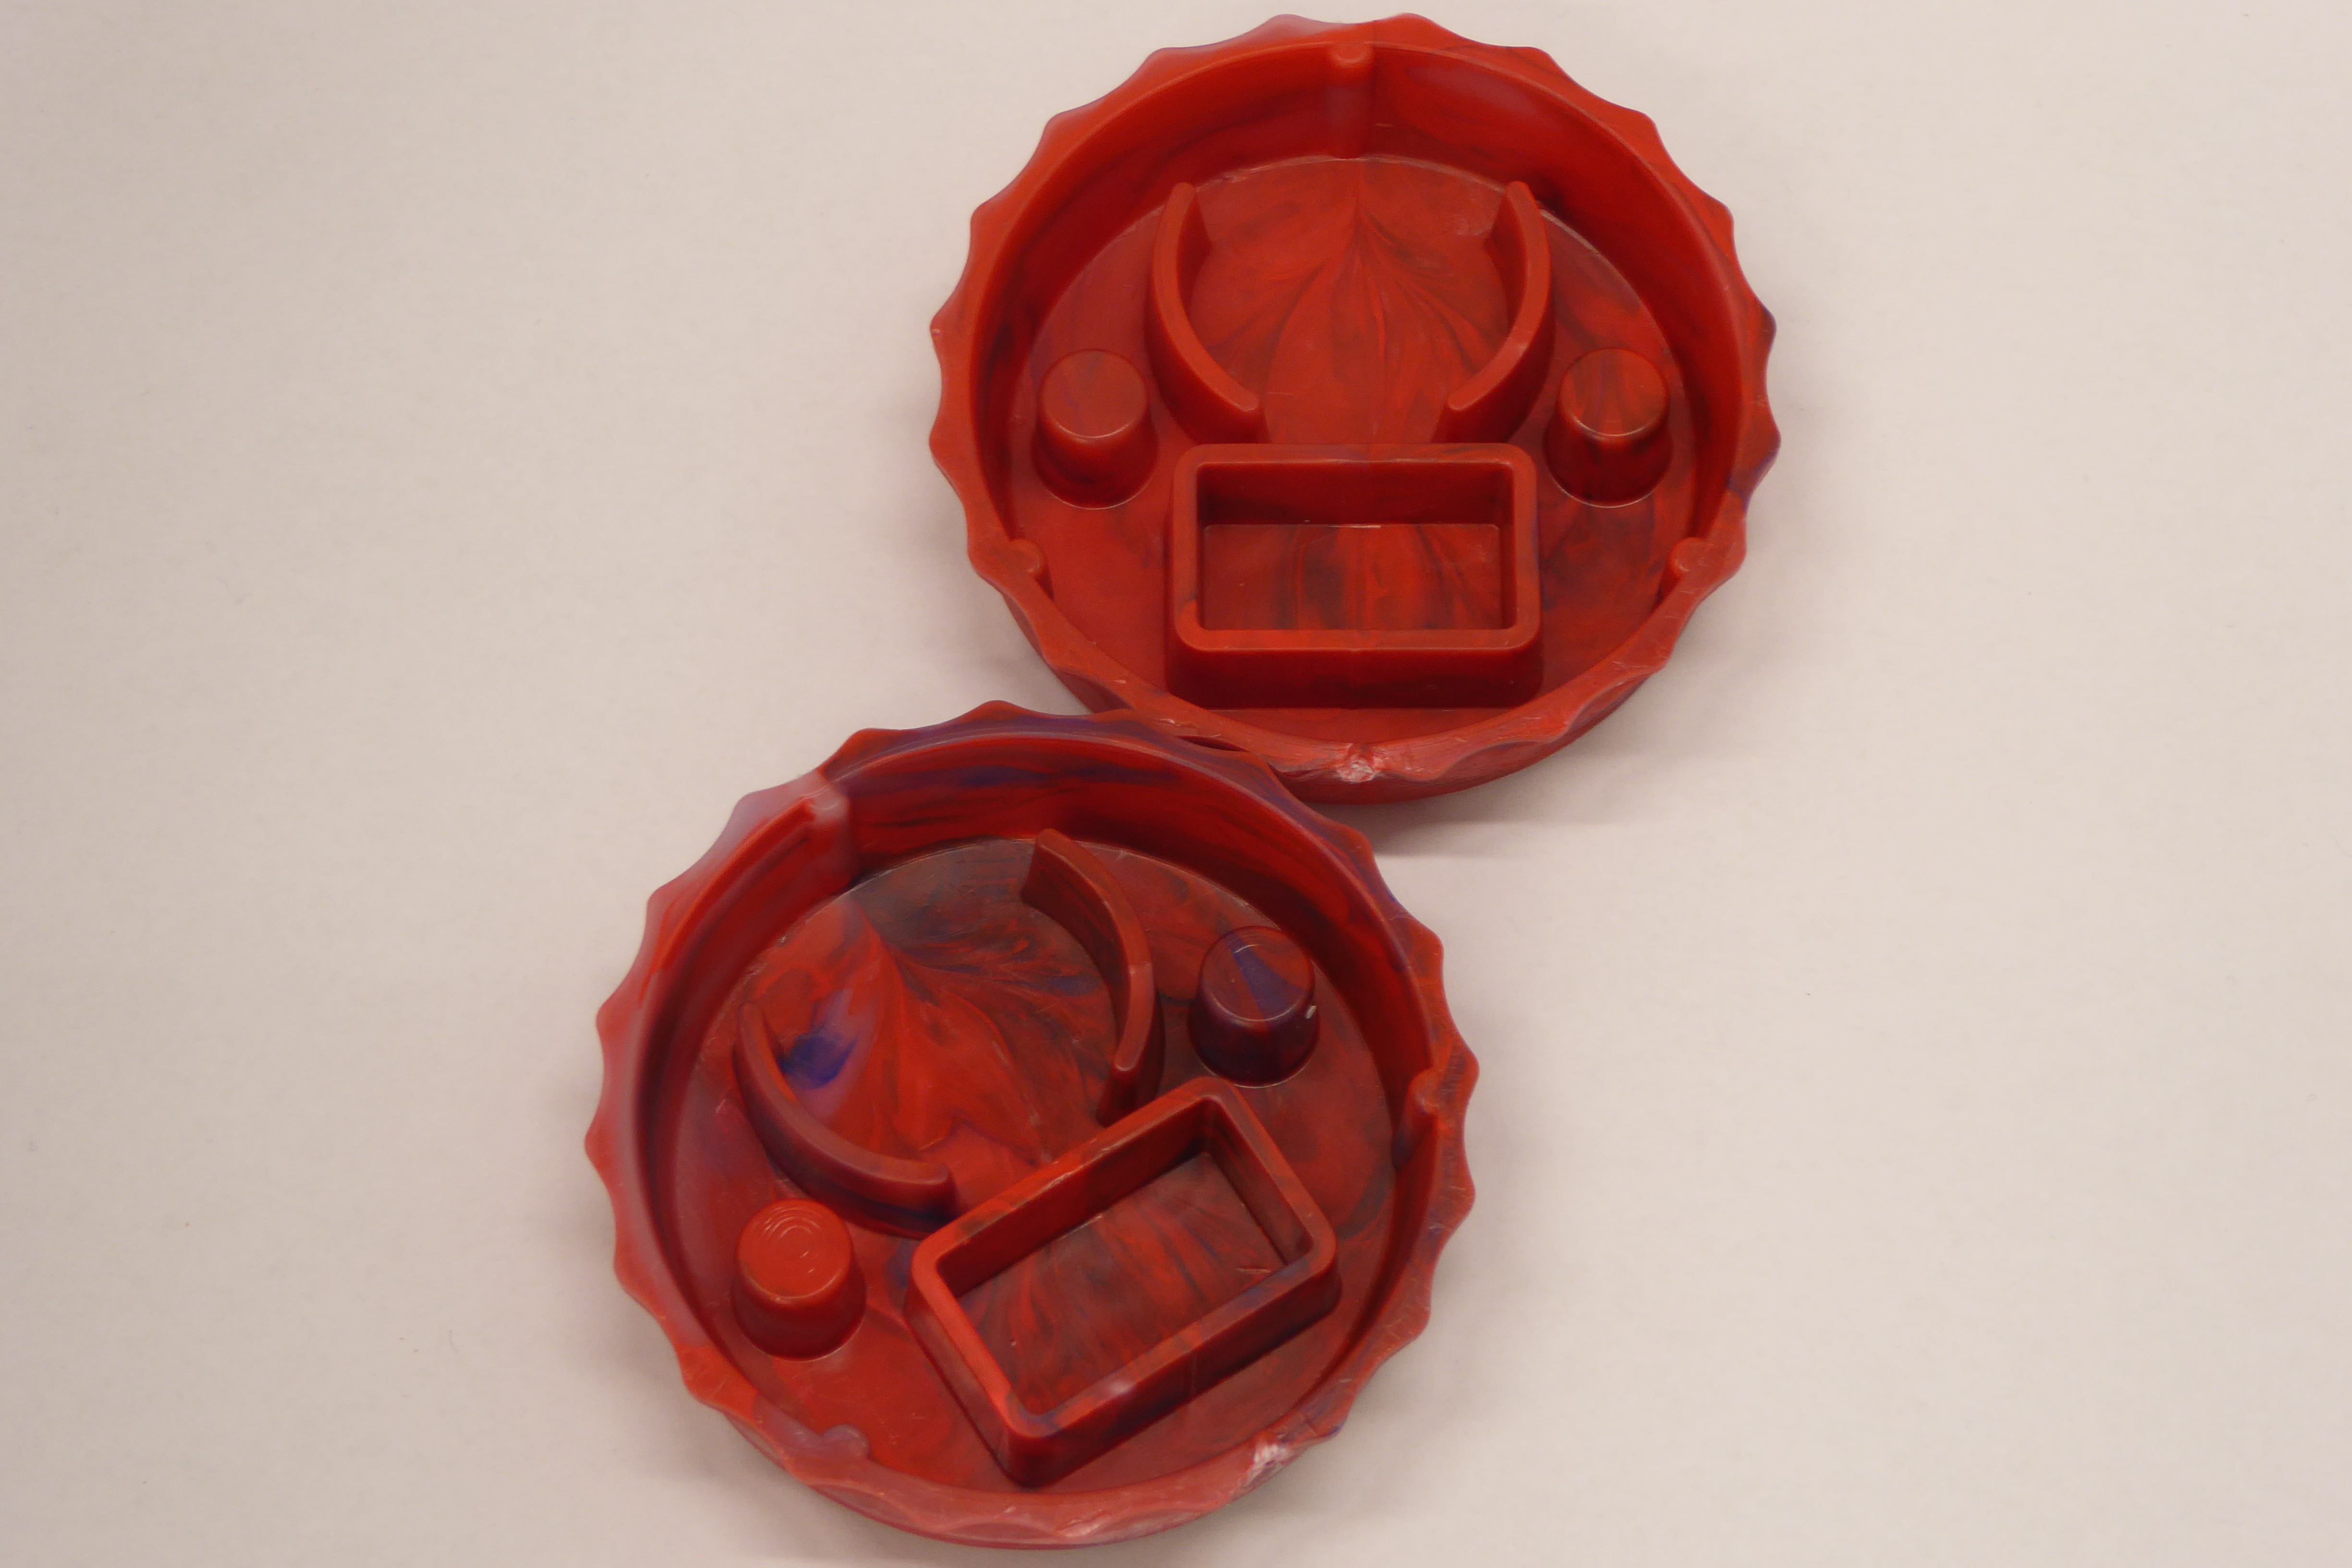
Label: Bottle Opener - Cover